Brain MRI, t1w sequence, axial 2D slice.
Patient: age 30, sex M, weight 78 kg, height 1.78 m
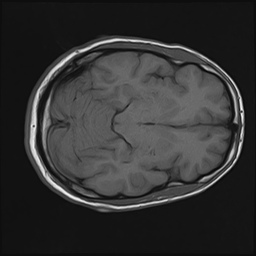